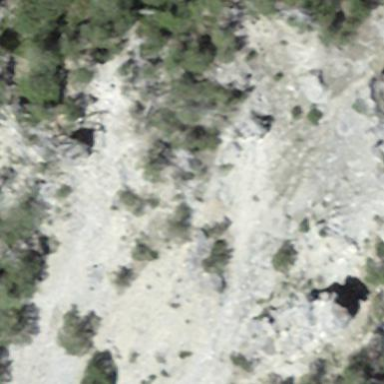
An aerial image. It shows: Landscape of bare rock.